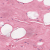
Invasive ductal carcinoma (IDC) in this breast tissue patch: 0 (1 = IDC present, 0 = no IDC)